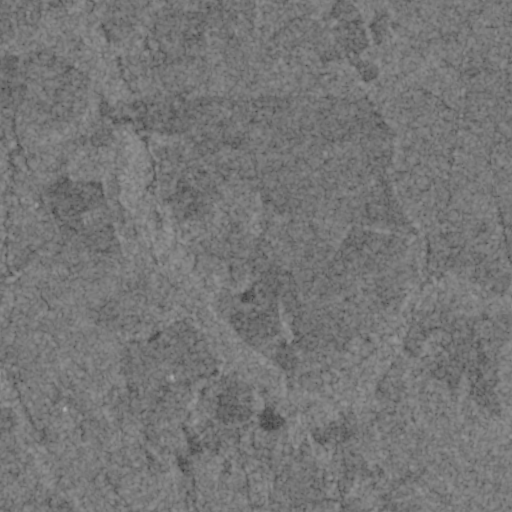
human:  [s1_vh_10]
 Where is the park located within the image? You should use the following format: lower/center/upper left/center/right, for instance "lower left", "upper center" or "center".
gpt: The park is located in the lower center of the image.
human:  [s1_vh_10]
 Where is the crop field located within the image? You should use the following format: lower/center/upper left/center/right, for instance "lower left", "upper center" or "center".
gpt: There is no crop field in the image.

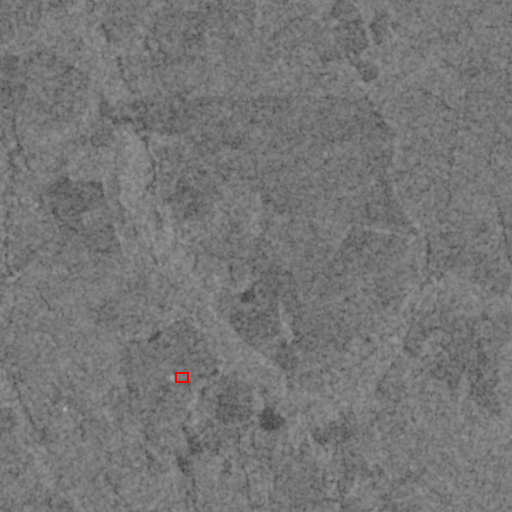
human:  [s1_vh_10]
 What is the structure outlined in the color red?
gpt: The structure outlined in red is a park.
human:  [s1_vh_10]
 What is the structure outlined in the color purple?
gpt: There is no purple outline.